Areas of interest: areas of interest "GAC Honda (Jinlonghu Street Store)"
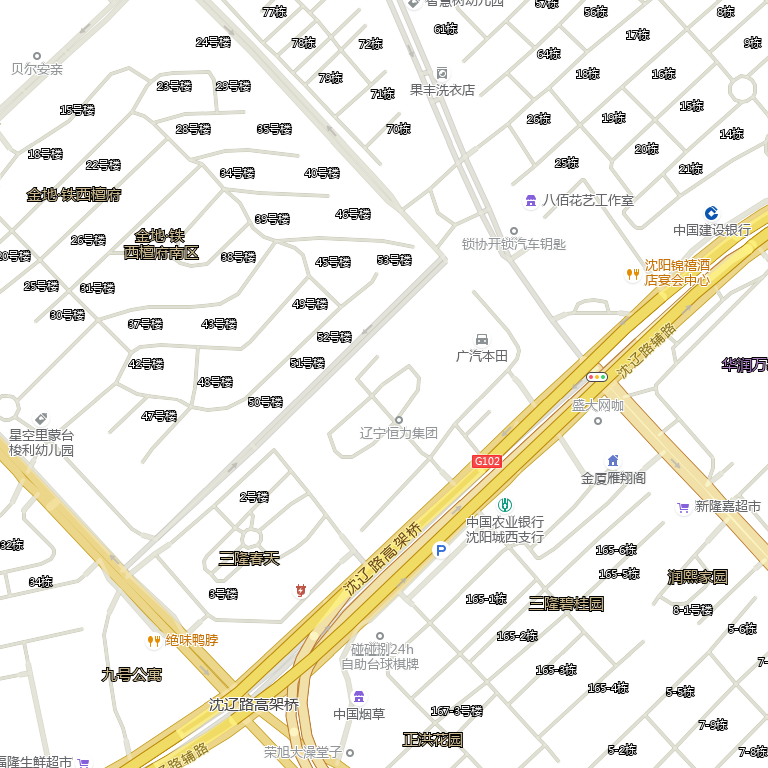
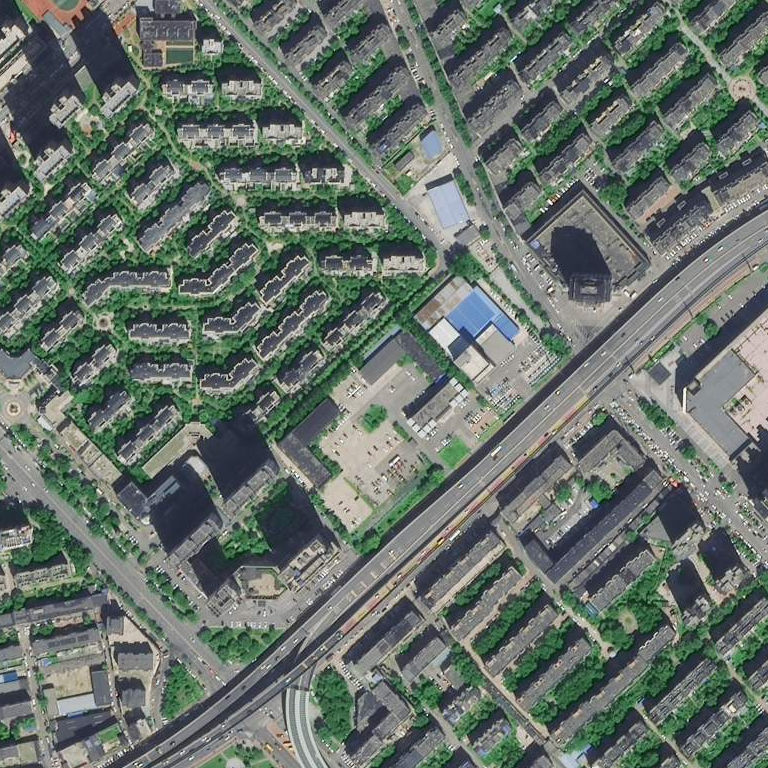